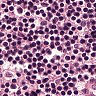
Metastatic tissue present: no